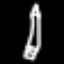
Label: pencil